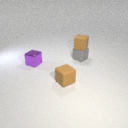
small brown rubber cube in front of small gray rubber cube